Question: I know to apply two fonts in a label for single word with one font and rest with another font using below code..
'''
int lengthofname@"Anand";
UIFont *boldFont = [UIFont fontWithName:@"BodoniStd" size:15];
UIFont *regularFont = [UIFont fontWithName:@"BodoniStd-BoldItalic" size:15];
//UIColor *foregroundColor = [UIColor clearColor];
// Create the attributes
NSDictionary *attrs = [NSDictionary dictionaryWithObjectsAndKeys:
boldFont, NSFontAttributeName,nil];
//NSDictionary *attrs = [NSDictionary dictionaryWithObjectsAndKeys:
// boldFont, NSFontAttributeName,
// foregroundColor, NSForegroundColorAttributeName, nil];
NSDictionary *subAttrs = [NSDictionary dictionaryWithObjectsAndKeys:
regularFont, NSFontAttributeName, nil];
const NSRange range = NSMakeRange(0,lengthofname);
// range of " 2012/10/14 ". Ideally this should not be hardcoded const
// Create the attributed string (text + attributes)
NSMutableAttributedString *attributedText =
[[NSMutableAttributedString alloc] initWithString:@"Anand is good programmer"
attributes:attrs];
[attributedText setAttributes:subAttrs range:range];
// Set it in our UILabel and we are done!
[self.descLabel setAttributedText:attributedText];
'''
My requirement is to find some x words in a label and then apply Bold font and rest of text with Regular font..

Please suggest any ideas. Thanks in Advance..!
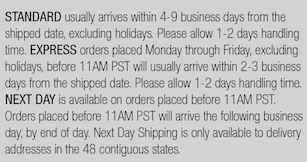
Answer: In this example there highlighted words are not funded with regular expression but I believe there is some list (NSArray: STANDARD, EXPRESS, NEXT DAY, etc) of keywords. And what you have to do is enumerate that array to find the rang in text and if founded apply the different font style, something like that:
'''
for (NSString * keyword in listOfKeywordArray) {
NSRange range = [longTextString rangeOfString:@"keyword"];
if (range.location != NSNotFound) {
//Keyword found, apply different font
// This of course needs to be changed to apply font you want
[attrString addAttribute:NSFontAttributeName value:fontName range:range];
}
}
'''